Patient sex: F
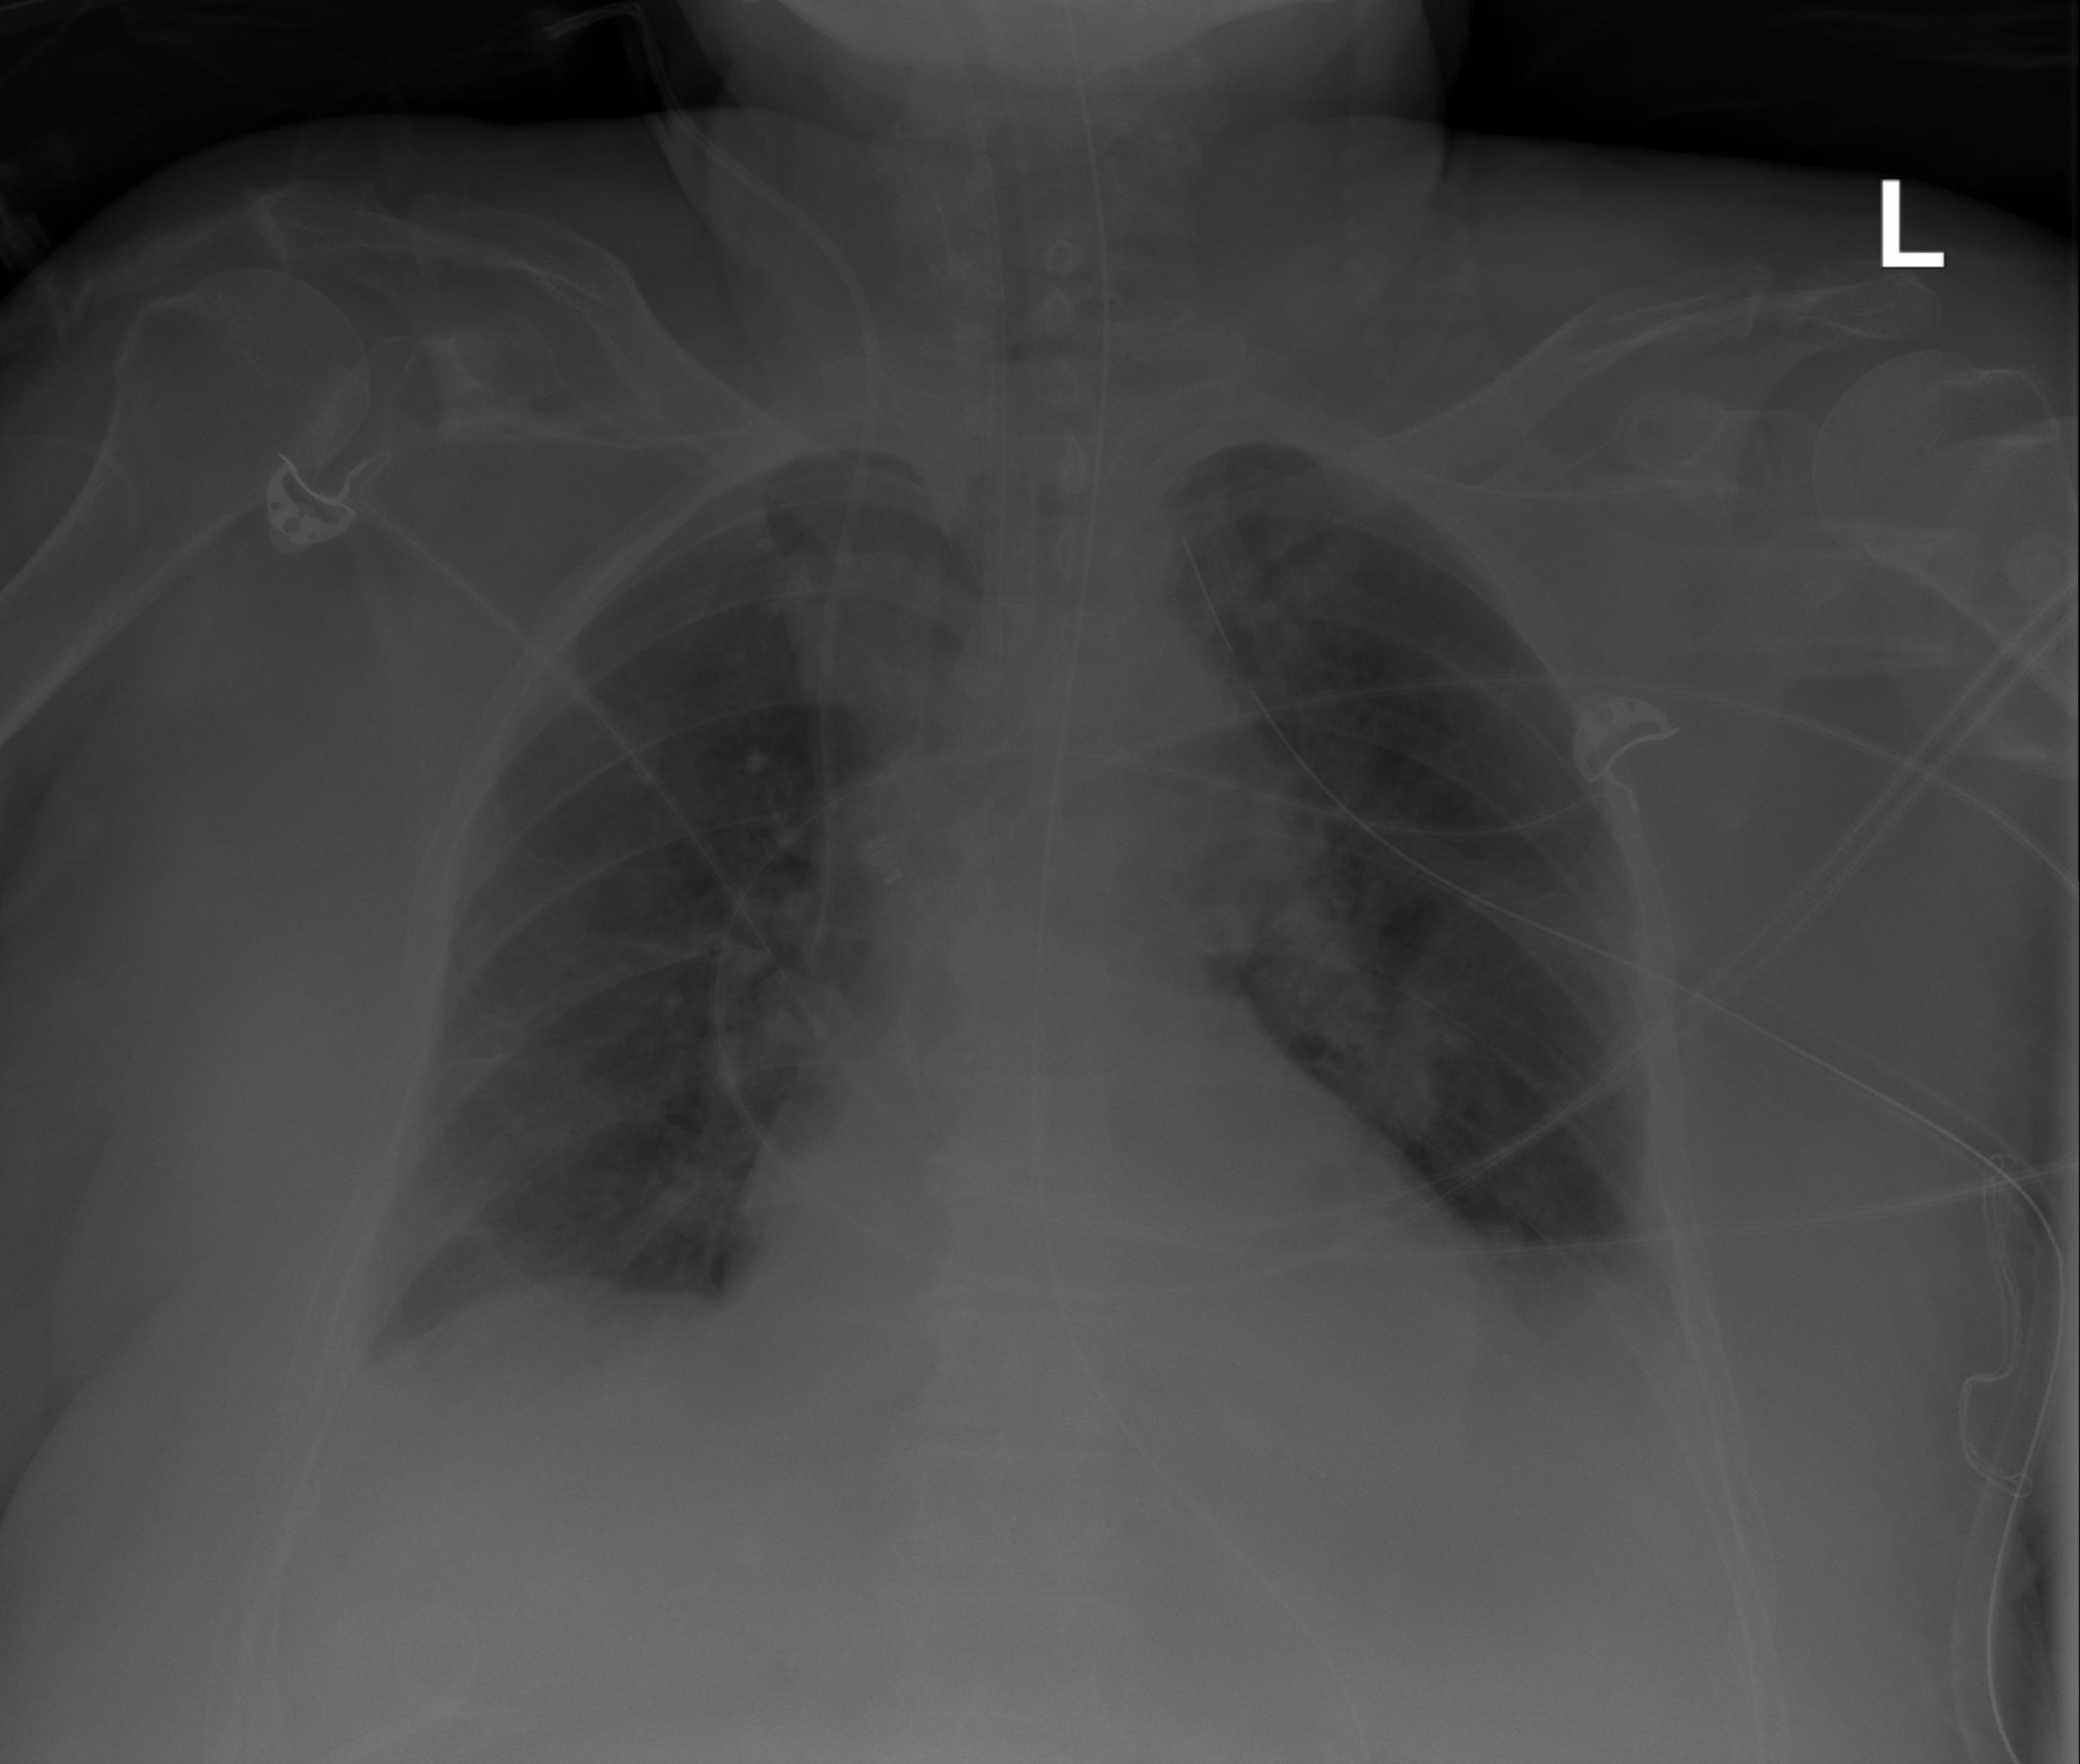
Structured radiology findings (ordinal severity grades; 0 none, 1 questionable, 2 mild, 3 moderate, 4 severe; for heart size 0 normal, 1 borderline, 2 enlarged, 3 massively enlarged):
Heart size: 2
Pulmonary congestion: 2
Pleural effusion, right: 2
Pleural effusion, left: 2
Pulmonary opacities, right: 2
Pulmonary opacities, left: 2
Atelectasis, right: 0
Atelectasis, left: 2